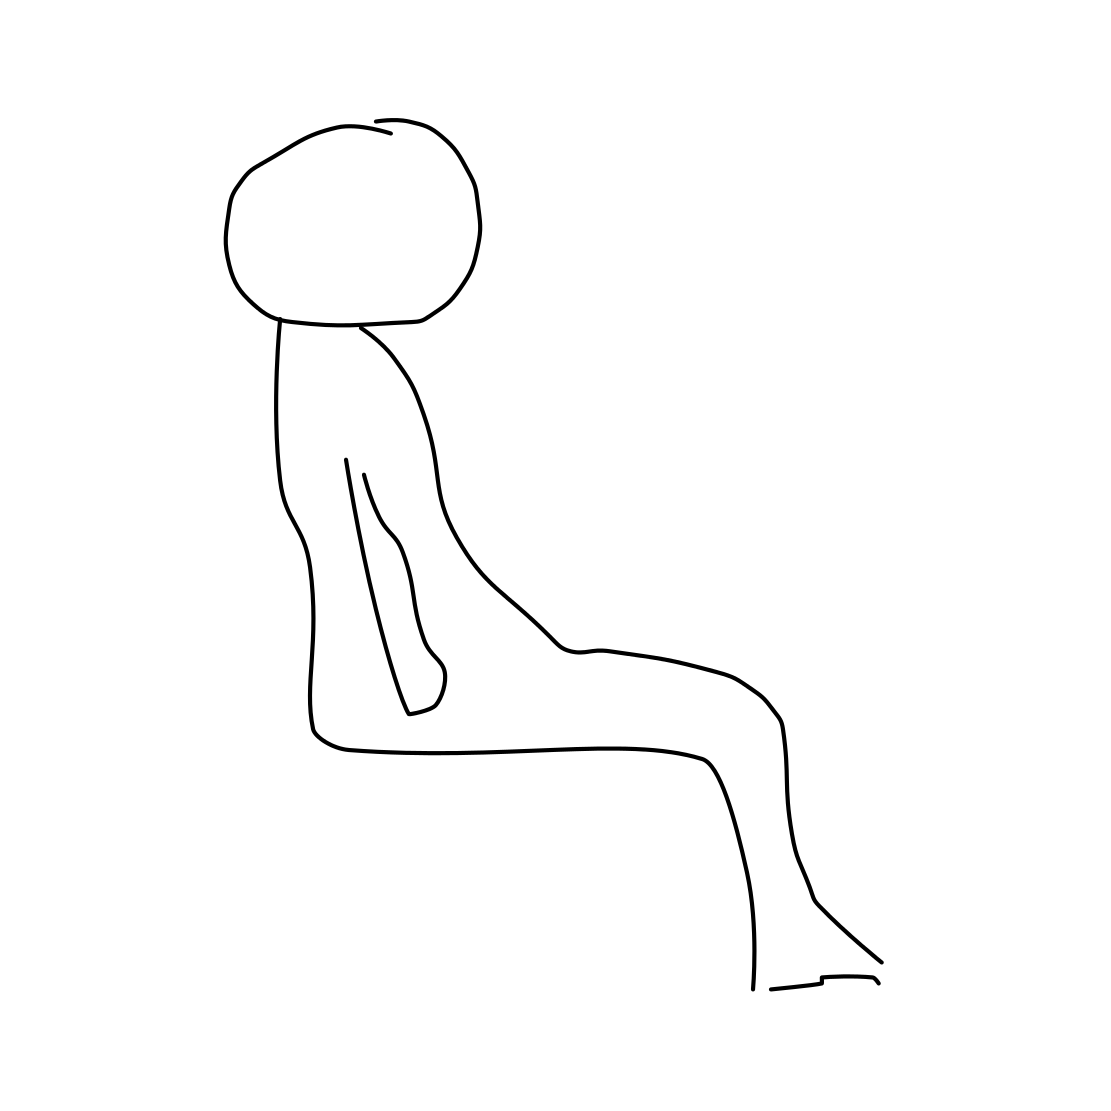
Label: person sitting